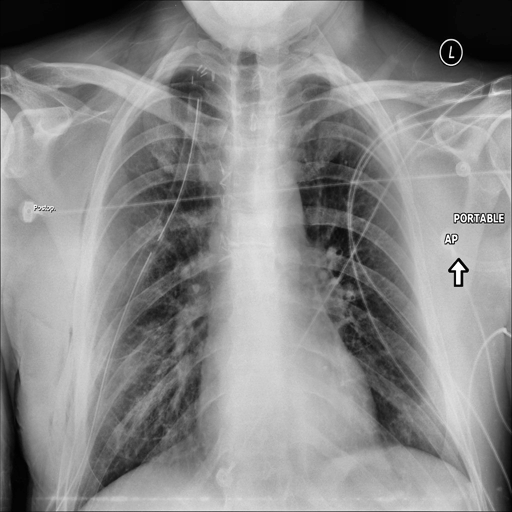
Finding: NORMAL